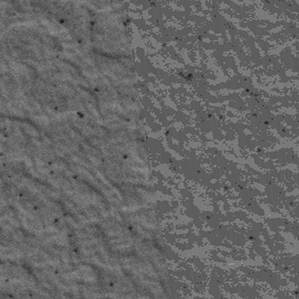
Label: frost